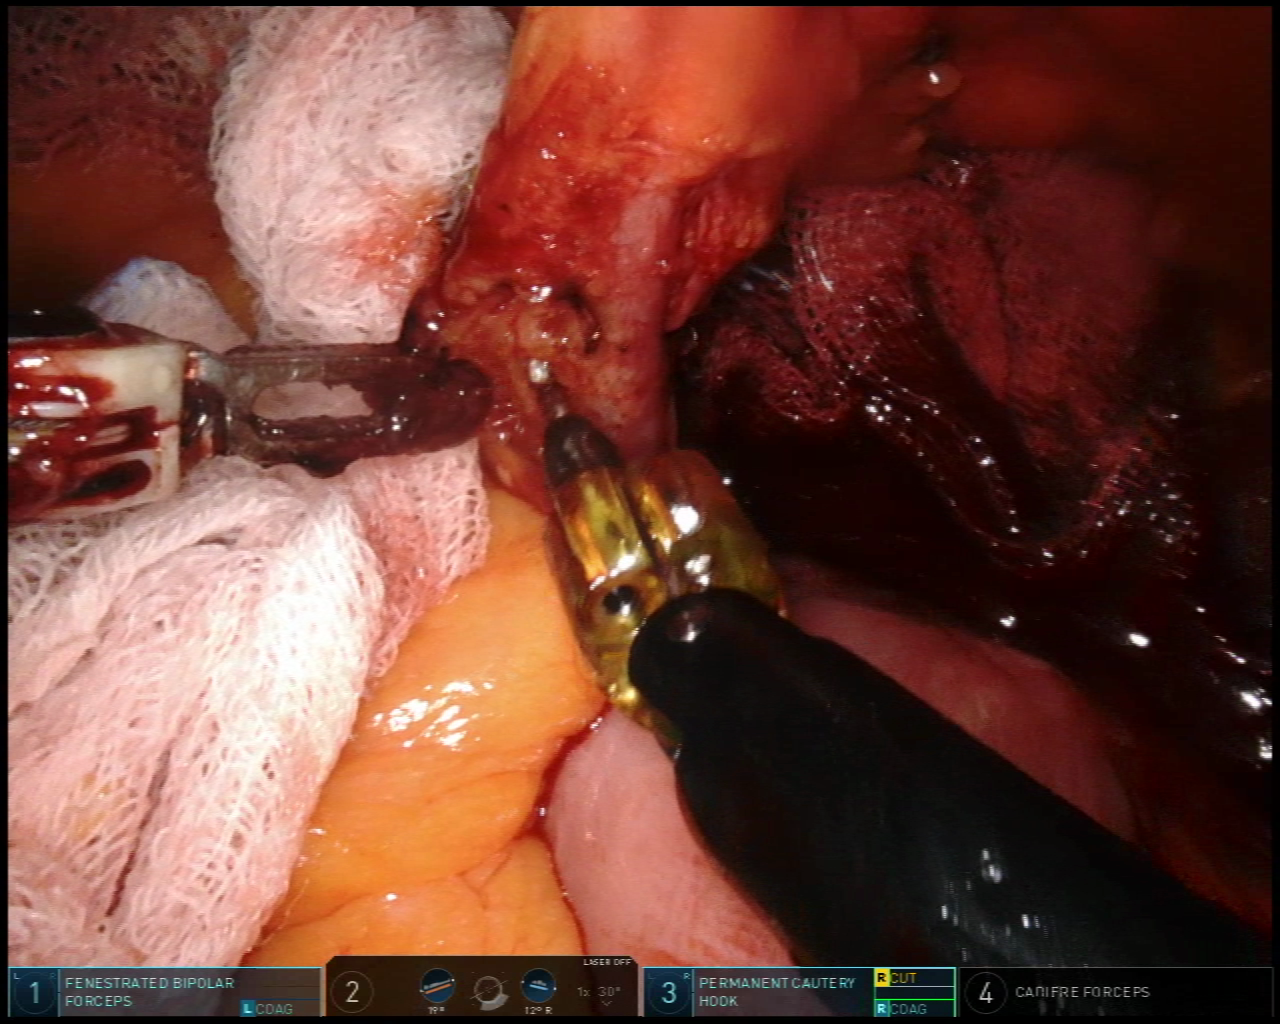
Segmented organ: intestinal_veins
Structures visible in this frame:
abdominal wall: no
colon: yes
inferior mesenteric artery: no
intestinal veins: yes
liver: no
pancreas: no
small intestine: no
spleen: no
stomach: no
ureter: no
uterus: no
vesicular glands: no